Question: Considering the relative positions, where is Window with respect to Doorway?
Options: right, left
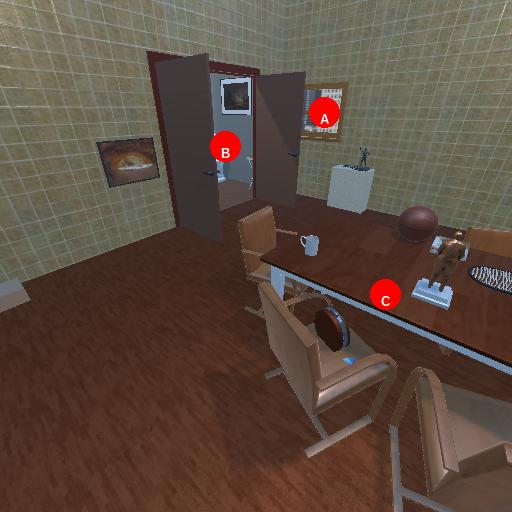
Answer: right